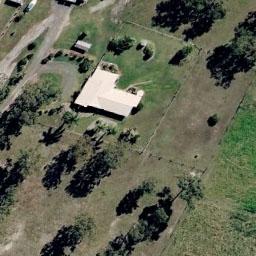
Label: sparse_residential